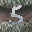
Label: 5